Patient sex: F
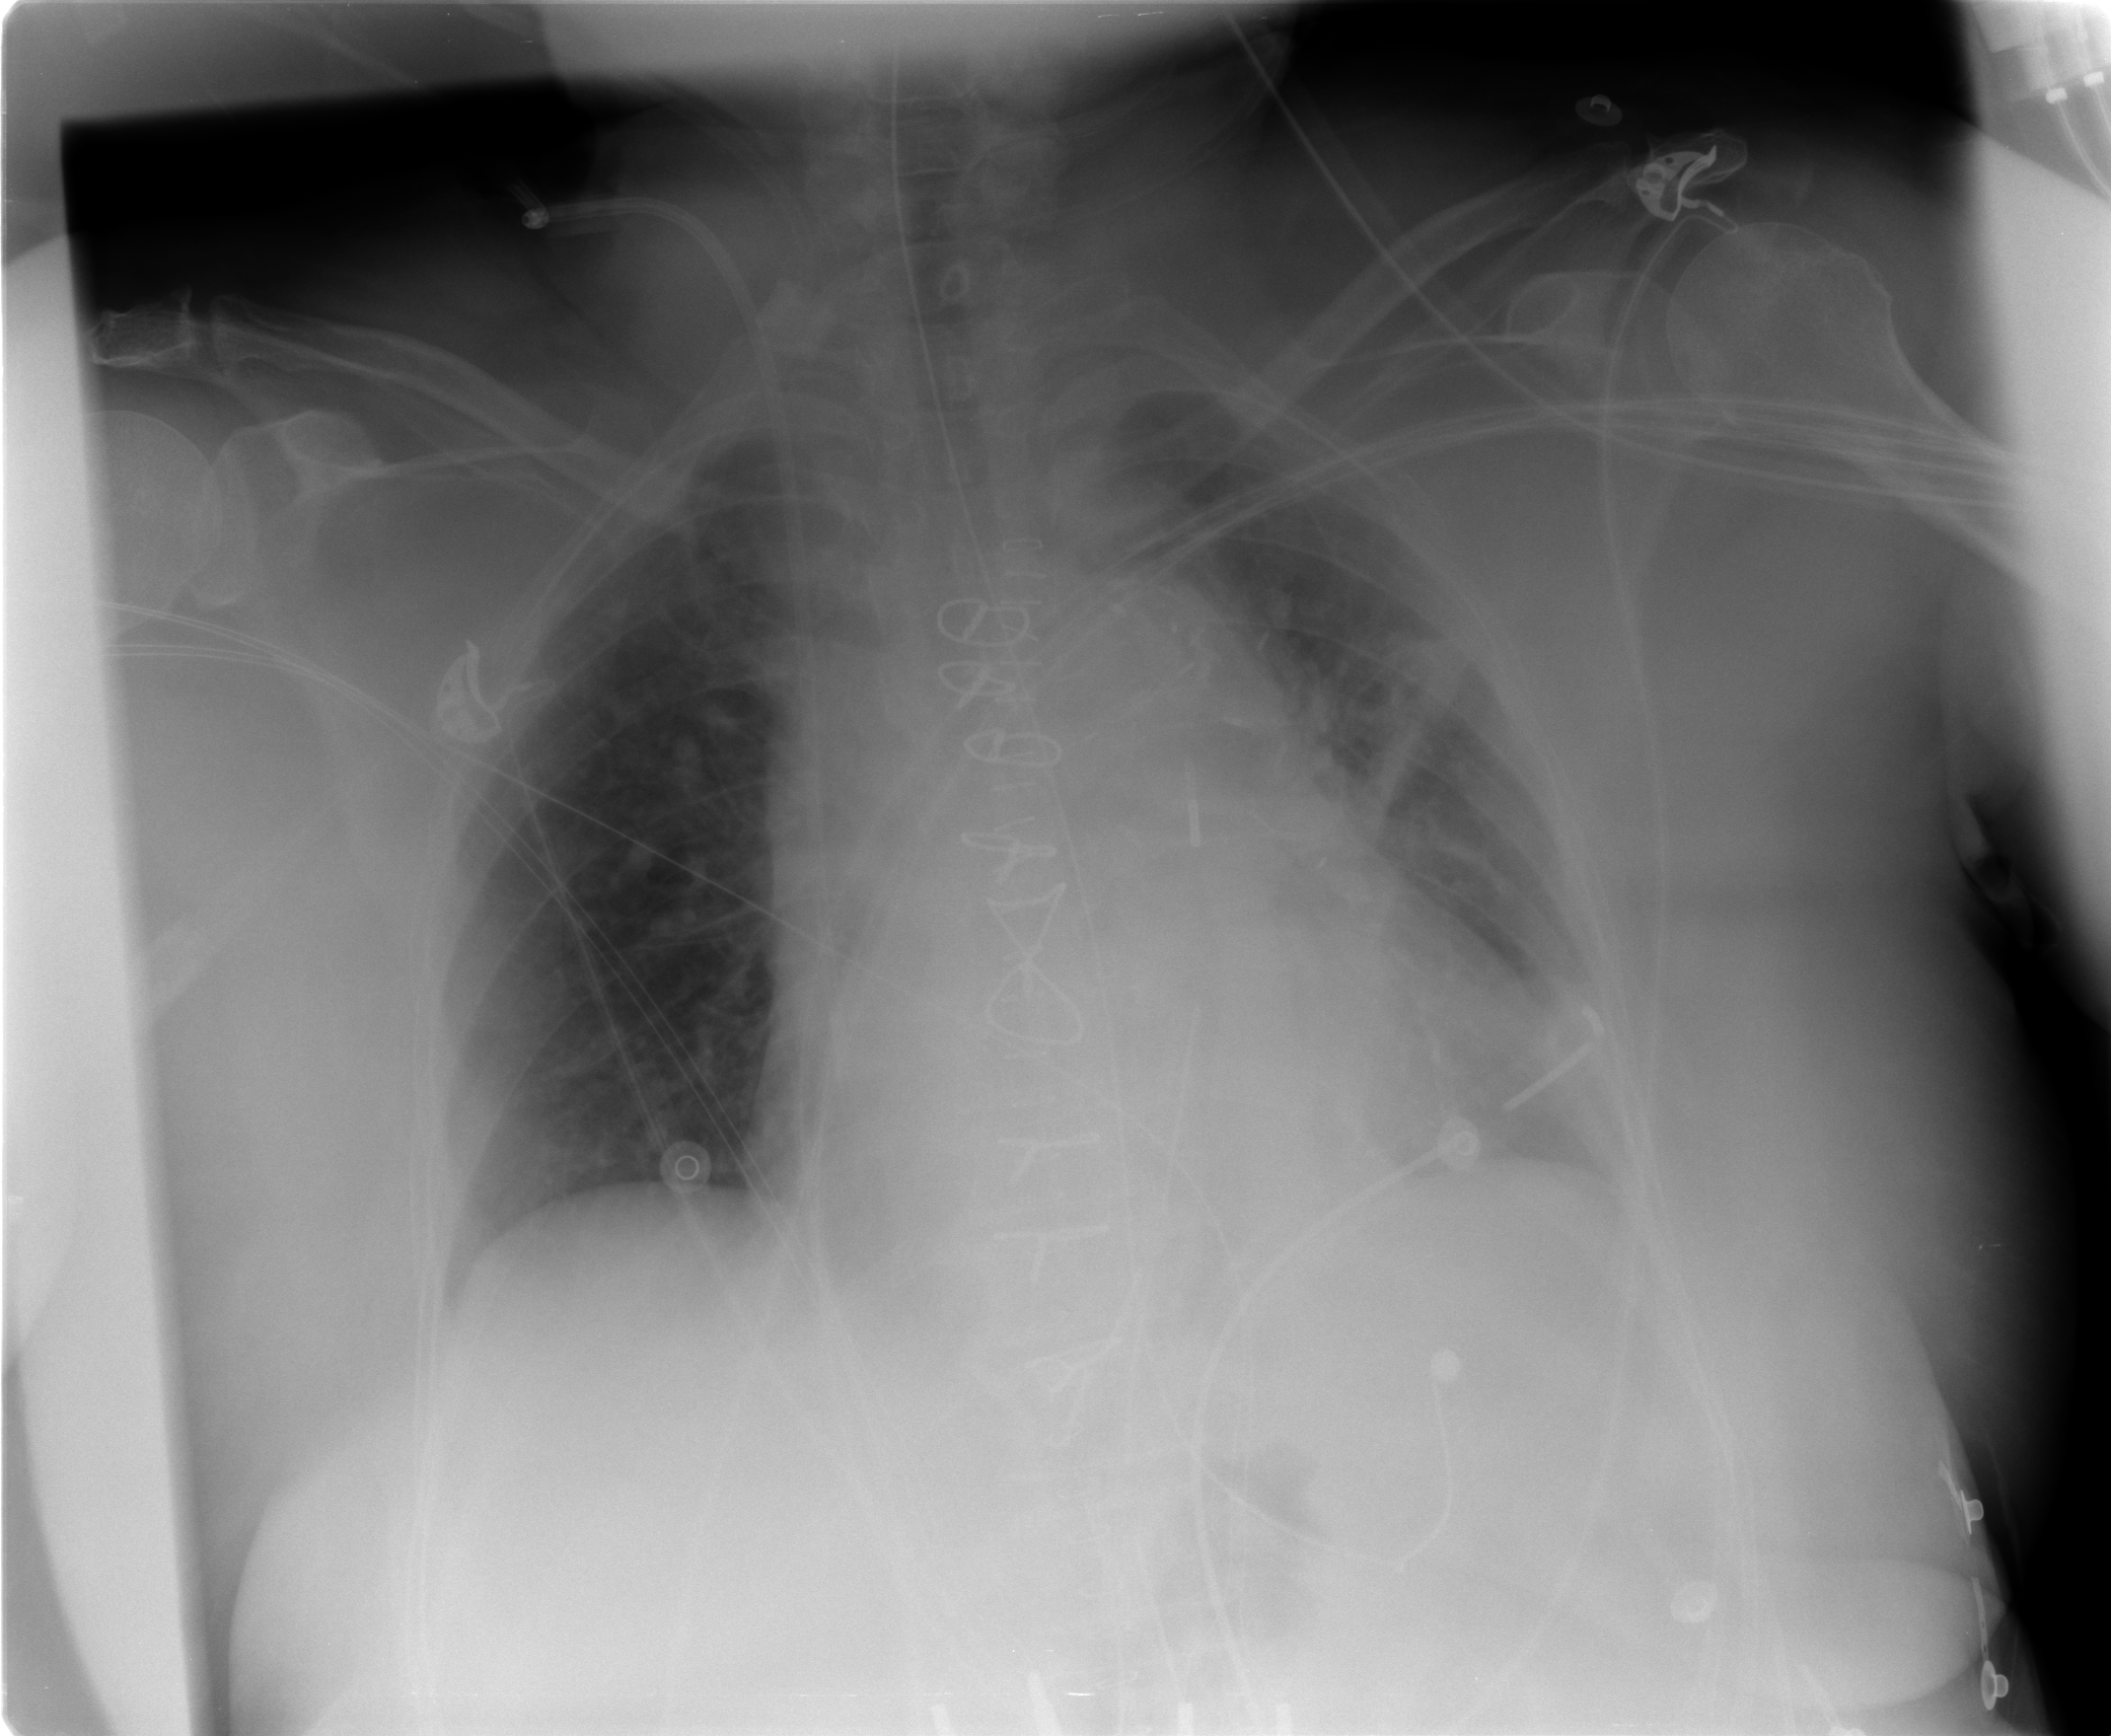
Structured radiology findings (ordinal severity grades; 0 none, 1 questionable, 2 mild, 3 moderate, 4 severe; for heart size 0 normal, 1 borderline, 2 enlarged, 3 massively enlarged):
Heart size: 2
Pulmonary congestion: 1
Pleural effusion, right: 0
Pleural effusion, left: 1
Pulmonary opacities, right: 0
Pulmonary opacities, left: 2
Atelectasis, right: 0
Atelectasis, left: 2